Question: The setup:
The question is: how do I get points that contour the squares.
I've included an image for better understanding.

I was looking into <URL>.
I am writing this in php but i'd love to even see a pseudo code if at all possible.
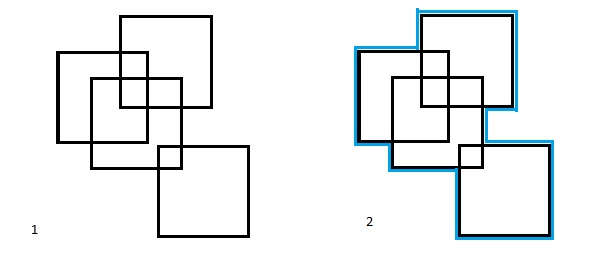
Answer: '''
<?php
//WARNING! we assume coords as non-polar. for this to work on large-scale, you need to convert polar into decard coords.
//Can be done outside this script.
//Points sample:
$points_raw=json_decode('{"1":[[41.<PHONE>,-73.<PHONE>],[41.<PHONE>,-73.<PHONE>],[41.<PHONE>,-73.<PHONE>],[41.<PHONE>,-73.<PHONE>],[41.<PHONE>,-73.<PHONE>],[41.<PHONE>,-73.<PHONE>],[41.<PHONE>,-73.<PHONE>],[41.<PHONE>,-73.<PHONE>],[41.<PHONE>,-73.<PHONE>],[41.<PHONE>,-73.<PHONE>],[41.<PHONE>,-73.<PHONE>],[41.<PHONE>,-73.<PHONE>],[41.<PHONE>,-73.<PHONE>],[41.<PHONE>,-73.<PHONE>],[41.<PHONE>,-73.<PHONE>],[41.<PHONE>,-73.<PHONE>],[41.<PHONE>,-73.<PHONE>],[41.<PHONE>,-73.<PHONE>],[41.<PHONE>,-73.<PHONE>],[41.<PHONE>,-73.<PHONE>],[41.<PHONE>,-73.<PHONE>],[41.<PHONE>,-73.<PHONE>],[41.<PHONE>,-73.<PHONE>],[41.<PHONE>,-73.<PHONE>],[41.<PHONE>,-73.<PHONE>],[41.<PHONE>,-73.<PHONE>],[41.<PHONE>,-73.<PHONE>],[41.<PHONE>,-73.<PHONE>],[41.<PHONE>,-73.<PHONE>],[41.<PHONE>,-73.<PHONE>],[41.<PHONE>,-73.<PHONE>],[41.<PHONE>,-73.<PHONE>],[41.<PHONE>,-73.<PHONE>],[41.<PHONE>,-73.<PHONE>],[41.<PHONE>,-73.<PHONE>],[41.<PHONE>,-73.<PHONE>]]}',1);
//BEGIN HERE:
$points=$points_raw[1];
function to_round($val)
{
//here we can try conversion from polar to decard. not sure if will work
//no conversion for now, but just rounding for comparsion
return round($val*1000000000000);
}
function sort_points_array($a, $b, $which)
{
$da=to_round($a[$which]);
$db=to_round($b[$which]);
if ($da == $db) {
return 0;
}
return ($da < $db) ? -1 : 1;
}
function sort_by_0($a, $b)
{
return sort_points_array($a, $b, 0);
}
function sort_by_1($a, $b)
{
return sort_points_array($a, $b, 1);
}
//BEGIN OF UNOPTIMIZED SORT
//sort by columns from left to right (does not have to be left/right on the map)
//but we will try :) 0 -> Y, 1 -> X
//sort by X, so lower X will be on top of array.
//and each point in those columns will be also sorted from top to bottom by their Y
usort($points,"sort_by_1");
//then foreach to split array by "columns";
$column_counter=0;
$point_columns=array();
$point_columns[$column_counter][]=$points[0];
foreach($points as $n_point=>$p_coords)
{
if($n_point>0)
{
if(to_round($p_coords[1]) > to_round($point_columns[$column_counter][1][1]))
$column_counter++;
$point_columns[$column_counter][]=$p_coords;
}
}
//now sort each column
$sorted_point_columns=array();
foreach($point_columns as $pcn => $p_column)
{
usort($p_column,"sort_by_0");
$sorted_point_columns[$pcn]=$p_column;
}
//SAME TO MAKE sorted_point_rows
usort($points,"sort_by_0");
$row_counter=0;
$point_rows=array();
$point_rows[$row_counter][]=$points[0];
foreach($points as $n_point=>$p_coords)
{
if($n_point>0)
{
if(to_round($p_coords[0]) > to_round($point_rows[$row_counter][0][0]))
$row_counter++;
$point_rows[$row_counter][]=$p_coords;
}
}
$sorted_point_rows=array();
foreach($point_rows as $prn => $p_row)
{
usort($p_row,"sort_by_1");
$sorted_point_rows[$prn]=$p_row;
}
// END OF UNOPTIMIZED SORT
//output array
$final_points_poly=array();
//clearly first point will be from 1st row;
//and we will go to the RIGHT in current row to find next point
$final_points_poly[0]=$sorted_point_rows[0][0];
//and let the magic begin:
$finished=false;
$last_point_index=0;
$points_total=count($points);
$pos_x=0; //pos by columns
$pos_y=0; //pos by rows
$relative_X=0; //relative X position in current ROW;
$relative_Y=0; //relative Y position in current COLUMN;
$rule=1; // right / down = 1, left / up = -1
//detect if we go by X or Y
$going_Y=false;
$finished=false;
while(!$finished)
{
if($going_Y)
{
$relative_Y+=$rule;
$last_point_index+=1;
$cur_p=$sorted_point_columns[$pos_x][$relative_Y];
$final_points_poly[$last_point_index]=$cur_p;
$going_Y = !$going_Y;
//search for pos_y:
foreach($sorted_point_rows as $cur_y => $row)
{
if(to_round($row[0][0]) == to_round($cur_p[0]))
{
$pos_y=$cur_y;
//search for relative_X
foreach($row as $cur_rel_x => $check_point)
{
if(to_round($check_point[1]) == to_round($cur_p[1]))
{
$relative_X=$cur_rel_x;
$rule = ($relative_X % 2 == 0 ? 1 : -1);
break 2;
}
//error_check 1
if($cur_rel_x == count($row)-1)
echo "error with calculating relative_X! check your data!
";
}
}
//error_check 2
if($cur_y == count($sorted_point_rows)-1)
echo "error with calculating pos_y! check your data!
";
}
}
else
{
$relative_X+=$rule;
$last_point_index+=1;
$cur_p=$sorted_point_rows[$pos_y][$relative_X];
$final_points_poly[$last_point_index]=$cur_p;
$going_Y = !$going_Y;
//search for pos_x:
foreach($sorted_point_columns as $cur_x => $column)
{
if(to_round($column[0][1]) == to_round($cur_p[1]))
{
$pos_x=$cur_x;
//search for relative_Y
foreach($column as $cur_rel_y => $check_point)
{
if(to_round($check_point[0]) == to_round($cur_p[0]))
{
$relative_Y=$cur_rel_y;
$rule = ($relative_Y % 2 == 0 ? 1 : -1);
break 2;
}
//error_check 1
if($cur_rel_y == count($column)-1)
echo "error with calculating relative_Y! check your data!
";
}
}
//error_check 2
if($cur_x == count($sorted_point_columns)-1)
echo "error with calculating pos_x! check your data!
";
}
}
if($last_point_index == $points_total-1)
{
$finished=true;
}
}
echo "all points:
";
print_r($final_points_poly);
/*
//generate markers for google mapping
$out = "var bbs=[];var markers=[];";
$out .= "var pinI = new google.maps.MarkerImage('http://chart.apis.google.com/chart?chst=d_map_pin_letter&chld=%E2%80%A2|ADDE63');";
$out .= "var pinI2 = new google.maps.MarkerImage('http://chart.apis.google.com/chart?chst=d_map_pin_letter&chld=%E2%80%A2|FF8C00');";
$out .= "var pinI3 = new google.maps.MarkerImage('http://chart.apis.google.com/chart?chst=d_map_pin_letter&chld=%E2%80%A2|990099');";
$out .= "bbs.push(new google.maps.Polyline({ ";
$out .= "path: [";
foreach($final_points_poly as $m){
$out .= "new google.maps.LatLng(".join(",",$m)."),";
}
$out .= "],";
$out .= "strokeColor: 'black', strokeOpacity: 0.4, strokeWeight: 1 }));";
$f = fopen("bbs.js",'w');
fwrite($f,$out);
fclose($f);
*/
?>
'''